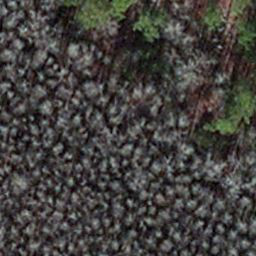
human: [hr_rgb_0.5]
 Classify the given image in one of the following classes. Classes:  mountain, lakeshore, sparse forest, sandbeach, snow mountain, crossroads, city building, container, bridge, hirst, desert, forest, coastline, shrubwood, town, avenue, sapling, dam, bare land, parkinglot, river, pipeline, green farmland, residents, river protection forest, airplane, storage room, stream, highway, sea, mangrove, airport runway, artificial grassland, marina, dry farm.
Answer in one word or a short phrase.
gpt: sapling